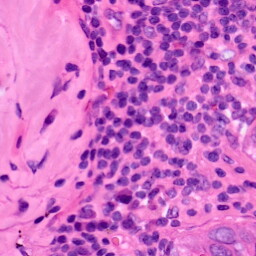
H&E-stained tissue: Lung